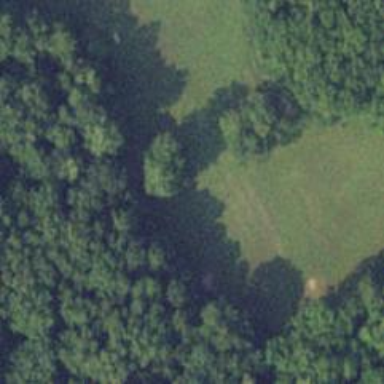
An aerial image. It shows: Disc golf hole.